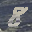
Label: 8